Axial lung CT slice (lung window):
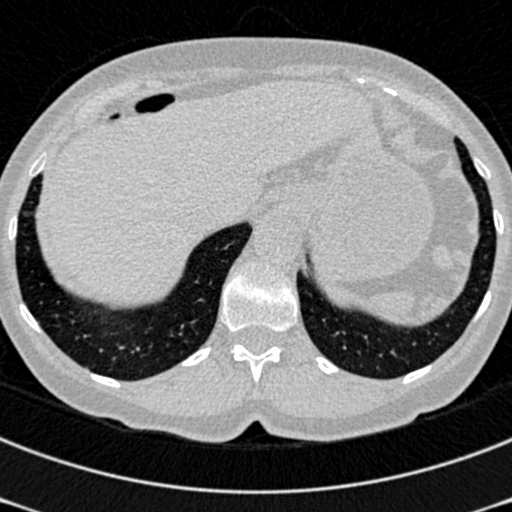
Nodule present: no